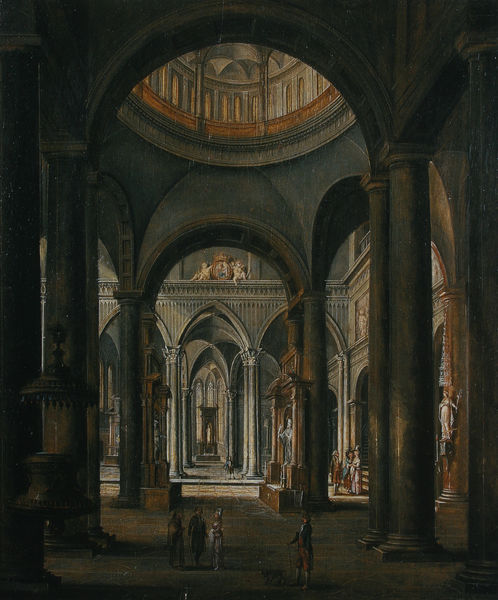
Titel: Kircheninterieur
Künstler: Christian Stöcklin (Stöcklein)
Standort: Mainz
Institution: Landesmuseum
Schlagwörter: blau, dunkel, felsen, gemälde, gott, körper, mann, schatten, weiß, frauen, gelb, menschen, braun, fenster, frau, grau, hell, holz, laterne, licht, männer, orange, pfeiler, raum, schwarz, säule, säulen, zimmer, blick, gebäude, hund, rot, malerei, muster, wand, architektur, mensch, sockel, stehen, stein, steine, bild, blicken, holland, innenraum, schauen, kalt, kirche, sonne, boden, figur, gold, decke, innen, personen, person, gotik, kontrast, rund, engel, skulptur, statue, schiff, düster, bogen, perspektive, stab, bündel, warm, fels, mauer, formen, tag, besucher, empore, rundbogen, kuppel, spitz, uhr, durchgang, geländer, stufen, plinthe, hoch, tor, betrachter, galerie, halle, bögen, wände, vier, nische, arkade, gewölbe, höhe, kreuz, balustrade, dom, form, seite, fliesen, fliese, statuette, staunen, altar, arkaden, kapitelle, kathedrale, langhaus, kapitell, portal, wappen, sims, lettner, mittelschiff, orgel, skulpturen, kanzel, seitenschiff, spitzbogen, christus, jesus, mauern, rundbögen, chor, kapelle, gurt, heilige, museum, basis, dorisch, säulenbasis, golden, weitläufig, heilig, putten, gothik, maria, putti, bau, ikone, grat, oktogon, basilika, gallerie, kasette, abakus, deckenmalerei, tonnengewölbe, arkadengang, arkatur, rotunde, dorica, hallenkirche, seitenschiffe, vierung, säue, tambour, durchsicht, kirchenbau, arkadengänge, tabernakel, schalldeckel, staffelchor, erstaunen, kirchgang, chorbereich, wandw, menschen in kirche, utten, l, predigerkanzel, rotunge